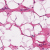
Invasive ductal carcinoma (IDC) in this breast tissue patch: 0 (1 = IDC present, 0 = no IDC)